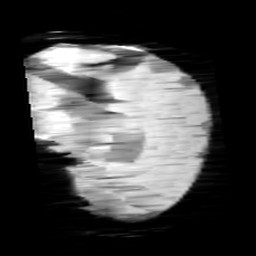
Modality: minIP
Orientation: sagittal
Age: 9
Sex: female
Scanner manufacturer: siemens
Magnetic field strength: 3 T
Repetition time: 0.027 s
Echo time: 0.02 s